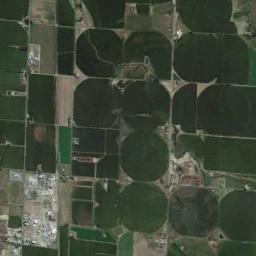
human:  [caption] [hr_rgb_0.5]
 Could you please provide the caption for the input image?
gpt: There are some green circle farmland and square farmland .

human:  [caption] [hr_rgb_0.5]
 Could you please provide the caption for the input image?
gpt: Several neatly arranged circular green fields with incomplete gardens and semicircles .

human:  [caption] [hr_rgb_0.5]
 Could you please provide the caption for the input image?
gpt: Several dark green circular or fan-shaped farmlands with different radians are next to some other shapes of farmlands and a village beside .

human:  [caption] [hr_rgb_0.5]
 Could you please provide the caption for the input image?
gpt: Different round fields have different colors .

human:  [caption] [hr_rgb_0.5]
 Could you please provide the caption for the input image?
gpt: There are some circular farmlands and rectangle farmlands .